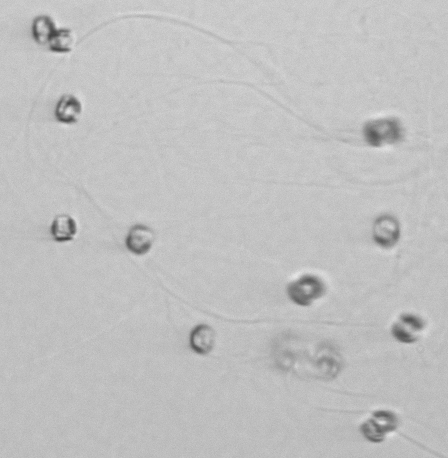
Label: Thalassiosira_sp_aff_mala